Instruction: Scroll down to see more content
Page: traveler
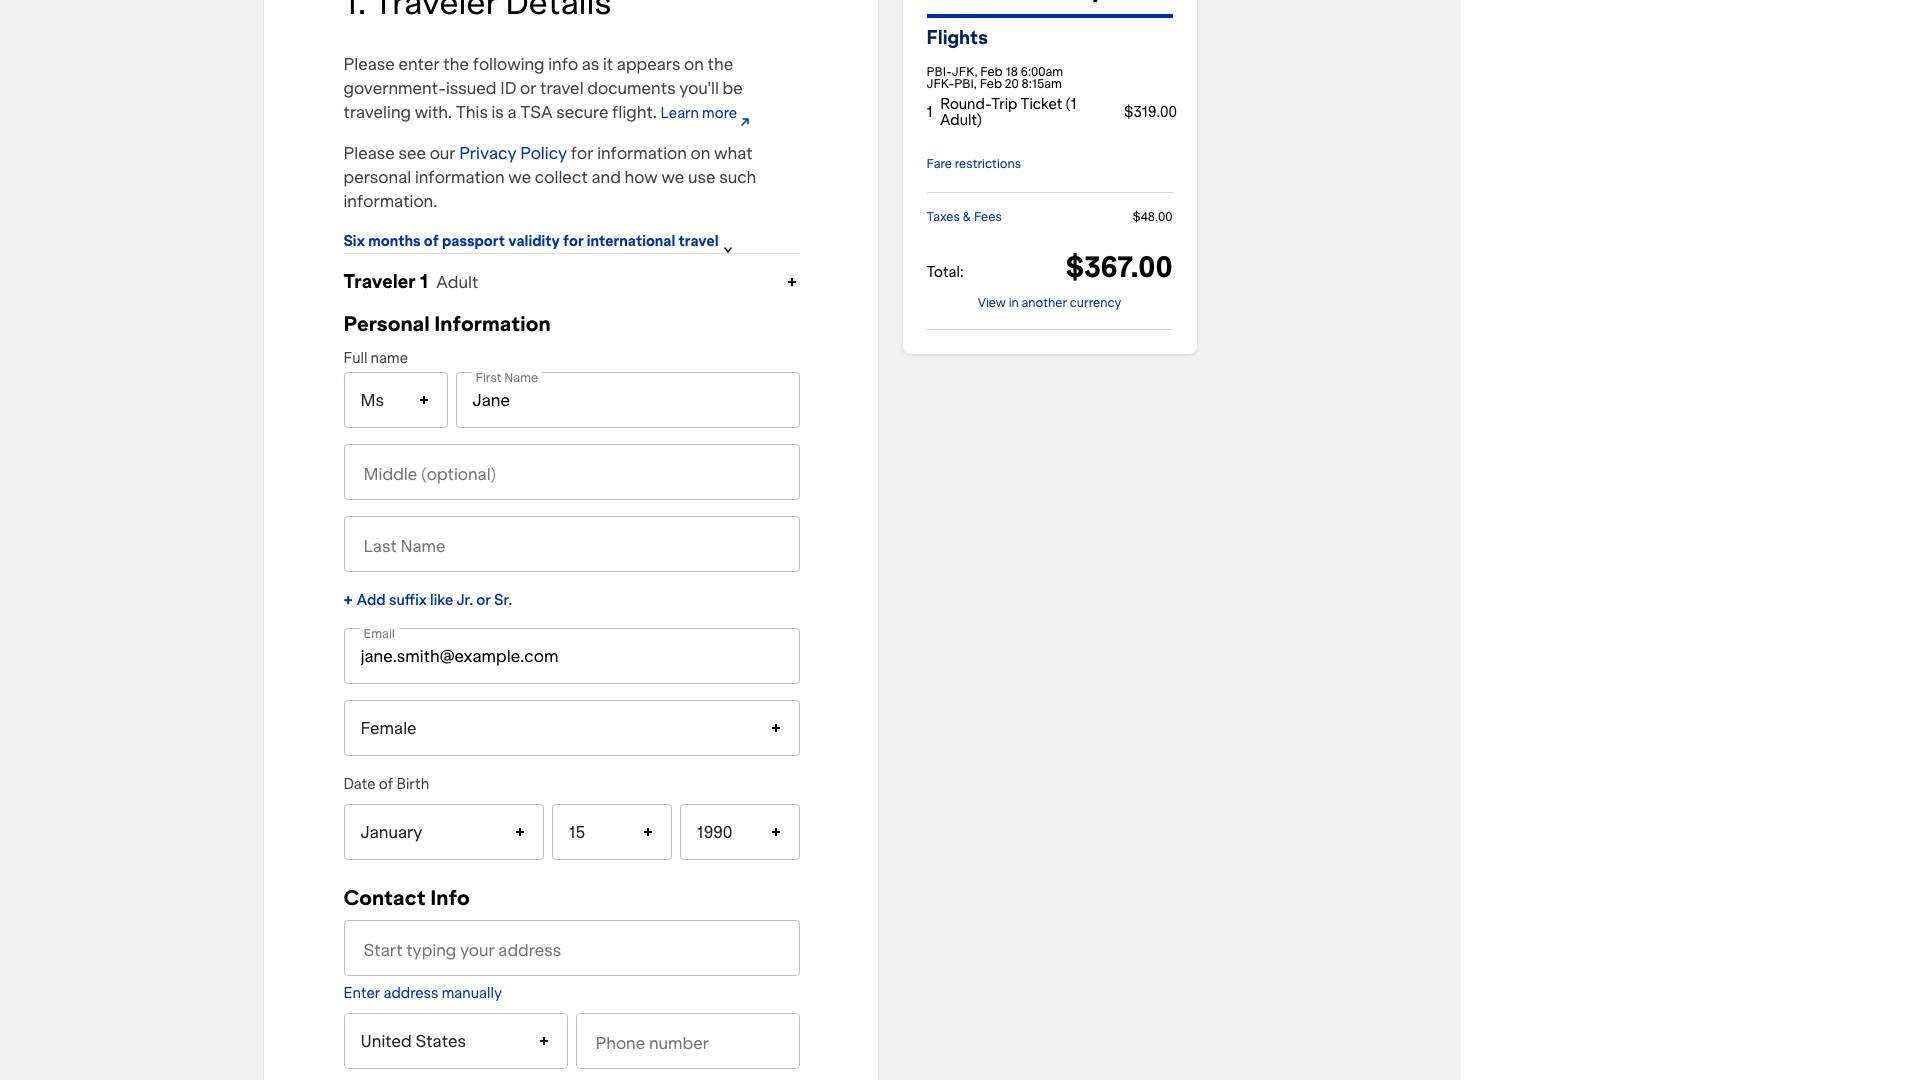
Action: scroll